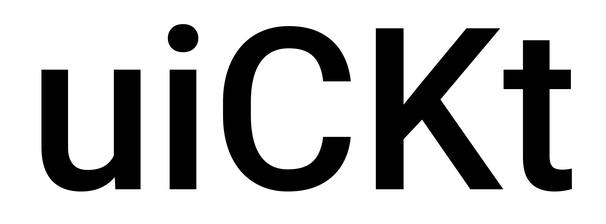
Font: Roboto_Medium